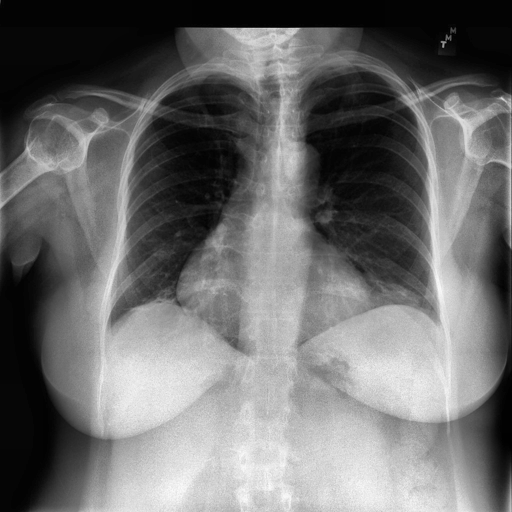
Finding: NORMAL